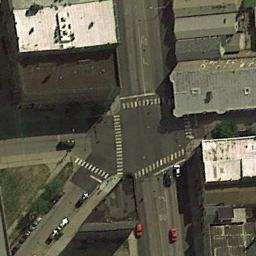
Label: intersection